Question: In my iPad app.i want to increment a label value when click a button.

actually label values are sending from previous view. so now i clicked a button but the last label value was incremented. see the below picture.
in the above picture i want to increment the label value in between the minus(-) and plus(+) buttons. but when i clicked plus button in first view but the label value is incremented on the third view.
'''
** the above three views shown on the picture are sub viewed the scroll view **
'''
i'm using this code......
'''
-(IBAction)plusbutton:(id)sender
{
val = [sender tag];
NSLog(@"the_tag %d",val);
itemref.countVal++;
[self createOrderView];
}
'''
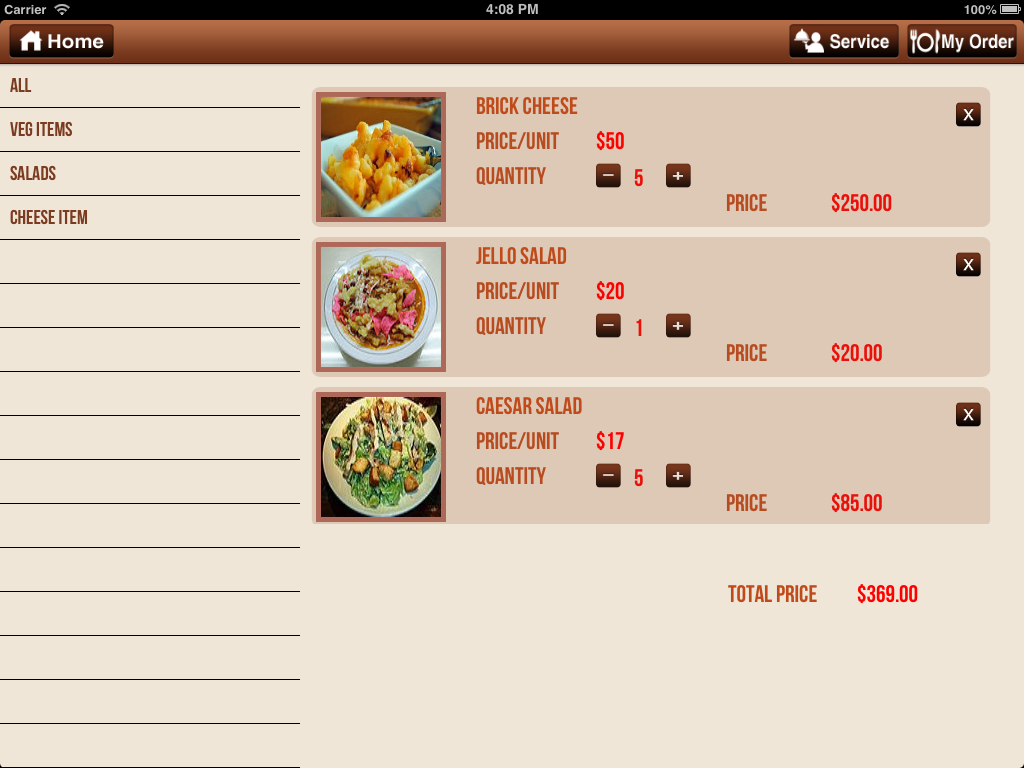
Answer: According to you
fist give same tag value for - and + button and label in that single view so when click on the button
in button action
'''
NSArray *subviews=[self.scrollview subviews];
for(UIView *sb_local in subviews)
{
if(sb_local.tag==[sender tag])
{
if([sb_local isKindOfClass:[UILabel class]])
{
UILabel *new_label=(UILabel *)[sb_local viewWithTag:pictag];
new_label.text = @"your value";
//[new_label.text intValue]you get int value from that label.Increment or decrement that int value according your (+,-)button actions and assign again it to that label.
}
}
}
'''
Please place this code in ibaction + and - buttons please give different actions for + and - buttons in each view